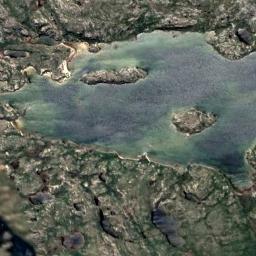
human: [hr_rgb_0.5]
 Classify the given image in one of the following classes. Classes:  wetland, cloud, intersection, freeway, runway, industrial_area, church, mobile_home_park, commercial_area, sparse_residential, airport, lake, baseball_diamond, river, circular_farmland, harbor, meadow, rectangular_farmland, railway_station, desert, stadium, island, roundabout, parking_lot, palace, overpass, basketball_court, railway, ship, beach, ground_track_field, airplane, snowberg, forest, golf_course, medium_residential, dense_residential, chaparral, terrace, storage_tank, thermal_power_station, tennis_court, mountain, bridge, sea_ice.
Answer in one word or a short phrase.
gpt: wetland